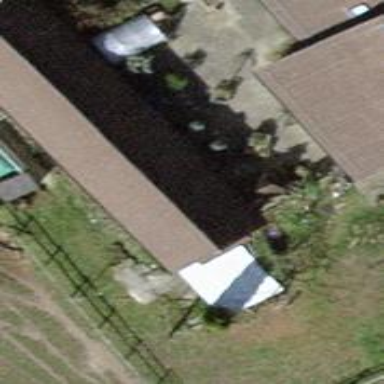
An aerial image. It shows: Gabled roof house.